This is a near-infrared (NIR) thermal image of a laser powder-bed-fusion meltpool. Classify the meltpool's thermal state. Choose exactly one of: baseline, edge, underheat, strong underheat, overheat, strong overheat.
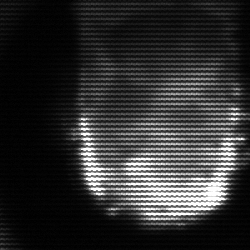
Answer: baseline